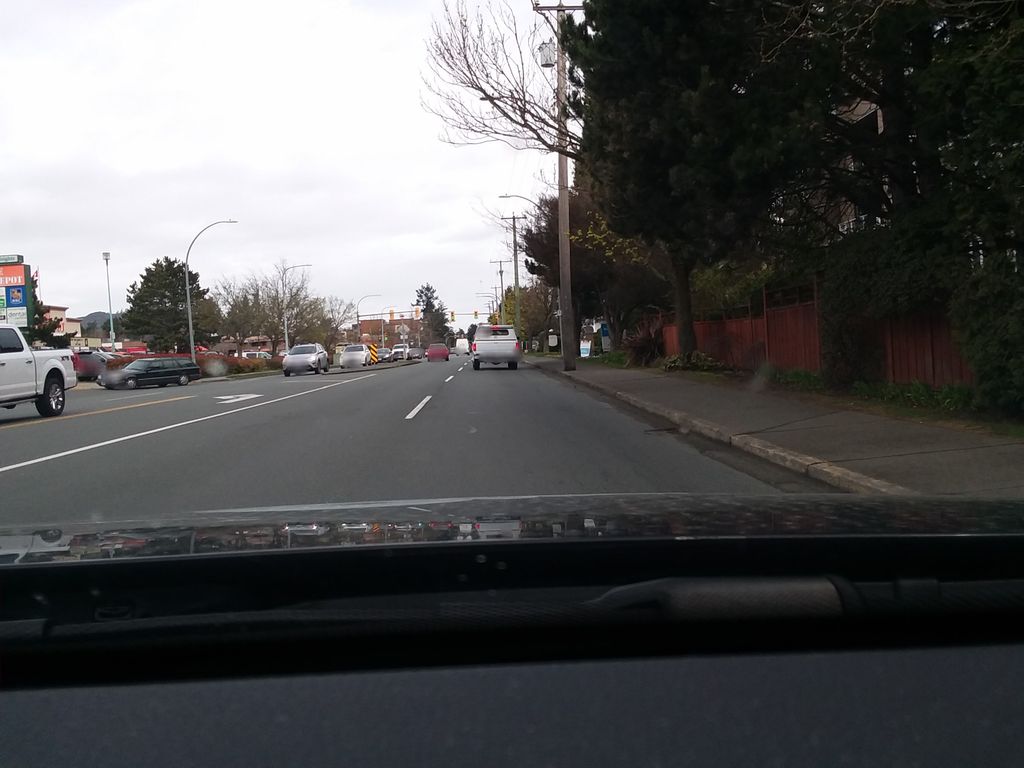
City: victoria